Interaction volume radius: 5 \u00c5
Interaction volume height: 35 \u00c5
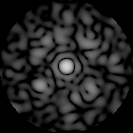
Disorder parameter: 0.6444